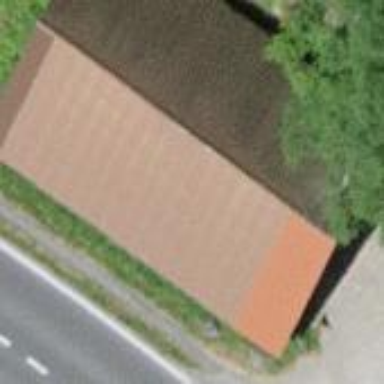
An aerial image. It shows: Shed.